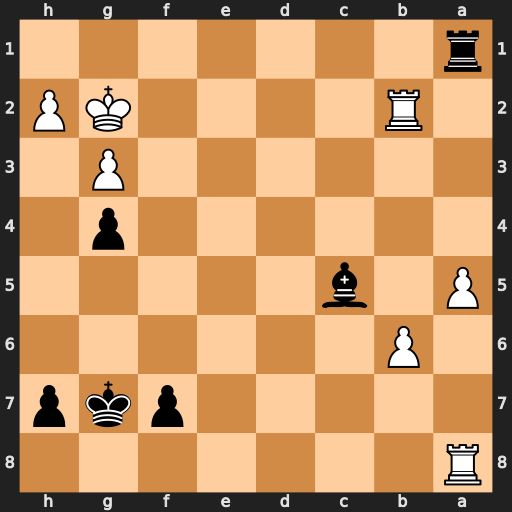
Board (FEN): R7/5pkp/1P6/P1b5/6p1/6P1/1R4KP/r7
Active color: b
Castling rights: -
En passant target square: -
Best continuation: Rg1#